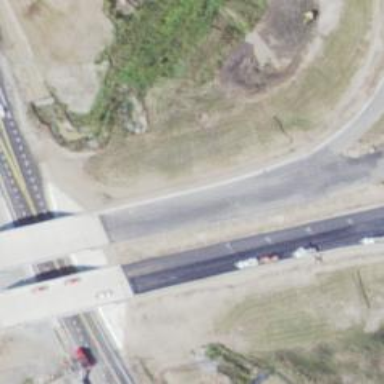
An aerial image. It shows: Motorway junction.